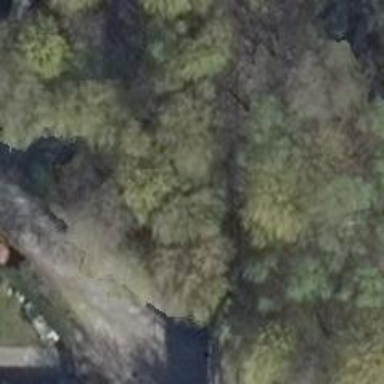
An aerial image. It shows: Disused railway bridge.